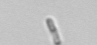
Label: Bacillariophyceae